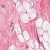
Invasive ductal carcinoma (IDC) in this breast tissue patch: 0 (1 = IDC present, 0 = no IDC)